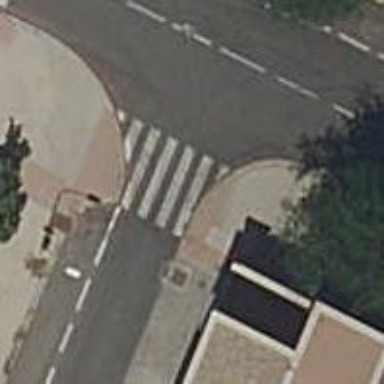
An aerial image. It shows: Uncontrolled footway crossing with markings.